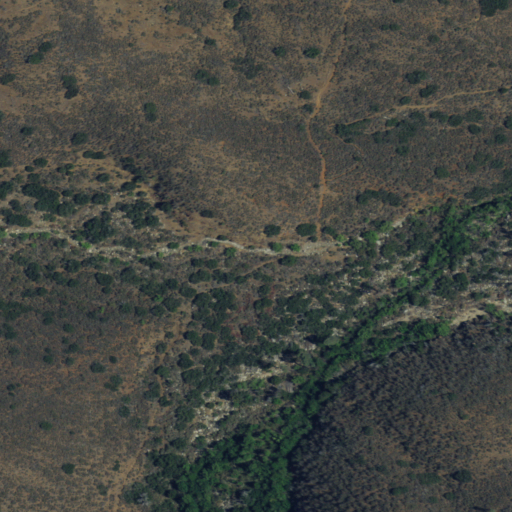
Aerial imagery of valley in California named Flynn Canyon containing only shrub